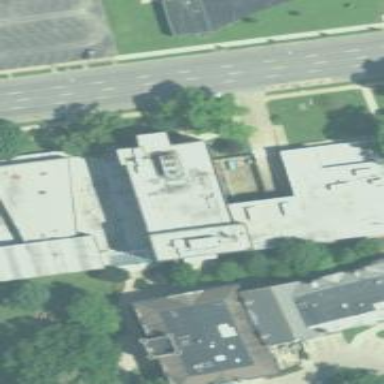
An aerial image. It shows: University building.